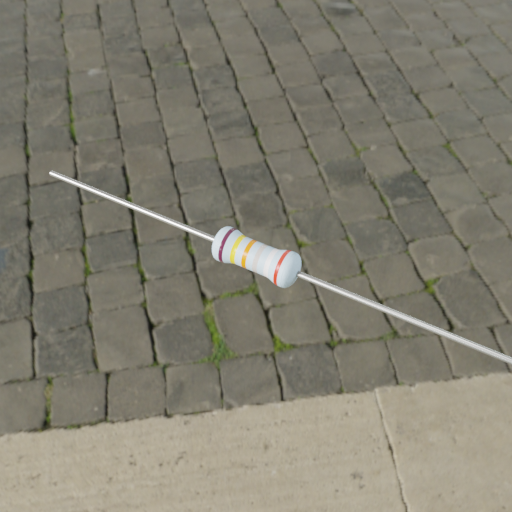
Resistor colour bands (in order): brown, yellow, orange, silver, white, red